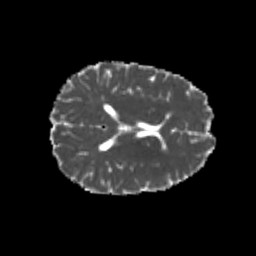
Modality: MD
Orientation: axial
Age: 20
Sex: female
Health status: healthy
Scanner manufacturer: philips
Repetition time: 7.395 s
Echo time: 0.08599 s